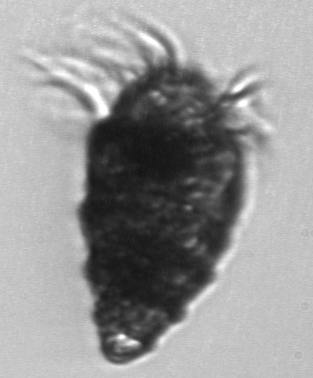
Label: Laboea_strobila